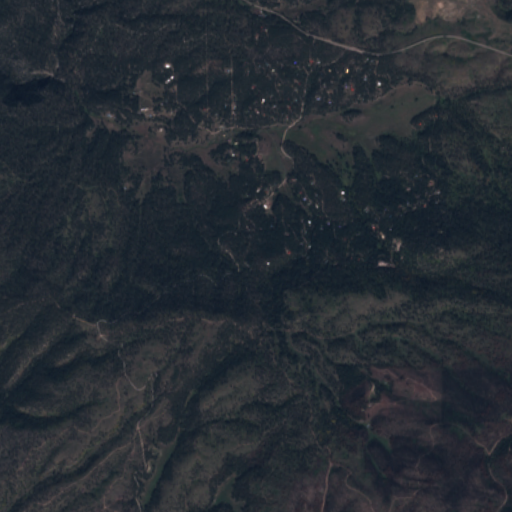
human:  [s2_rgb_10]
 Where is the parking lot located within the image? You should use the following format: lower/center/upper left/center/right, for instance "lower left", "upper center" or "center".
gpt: The parking lot is located in the upper left of the image.
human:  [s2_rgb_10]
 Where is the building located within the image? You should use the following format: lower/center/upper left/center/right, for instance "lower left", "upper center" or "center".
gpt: The building is located in the center left of the image.
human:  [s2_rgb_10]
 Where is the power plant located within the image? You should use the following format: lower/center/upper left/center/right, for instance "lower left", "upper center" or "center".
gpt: There is no power plant in the image.